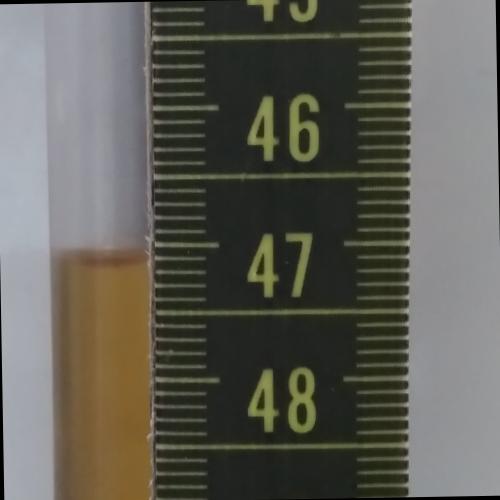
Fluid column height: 47.1 cm